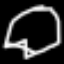
Label: octagon